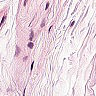
Metastatic tissue present: no